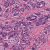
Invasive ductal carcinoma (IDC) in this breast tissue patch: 1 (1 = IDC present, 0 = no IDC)